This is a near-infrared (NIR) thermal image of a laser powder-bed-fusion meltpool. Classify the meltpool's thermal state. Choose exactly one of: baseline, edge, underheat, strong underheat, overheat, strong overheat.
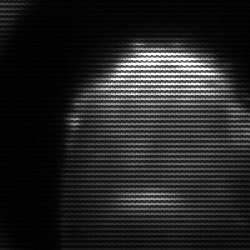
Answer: edge